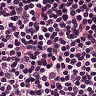
Metastatic tissue present: no